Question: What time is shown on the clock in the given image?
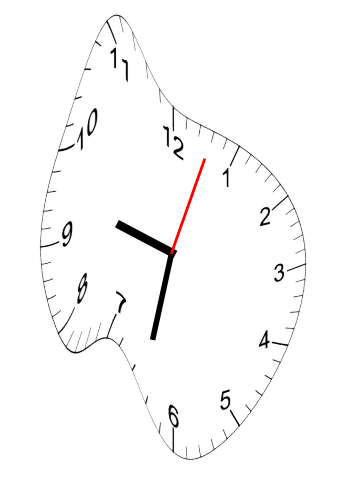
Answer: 09:32:03